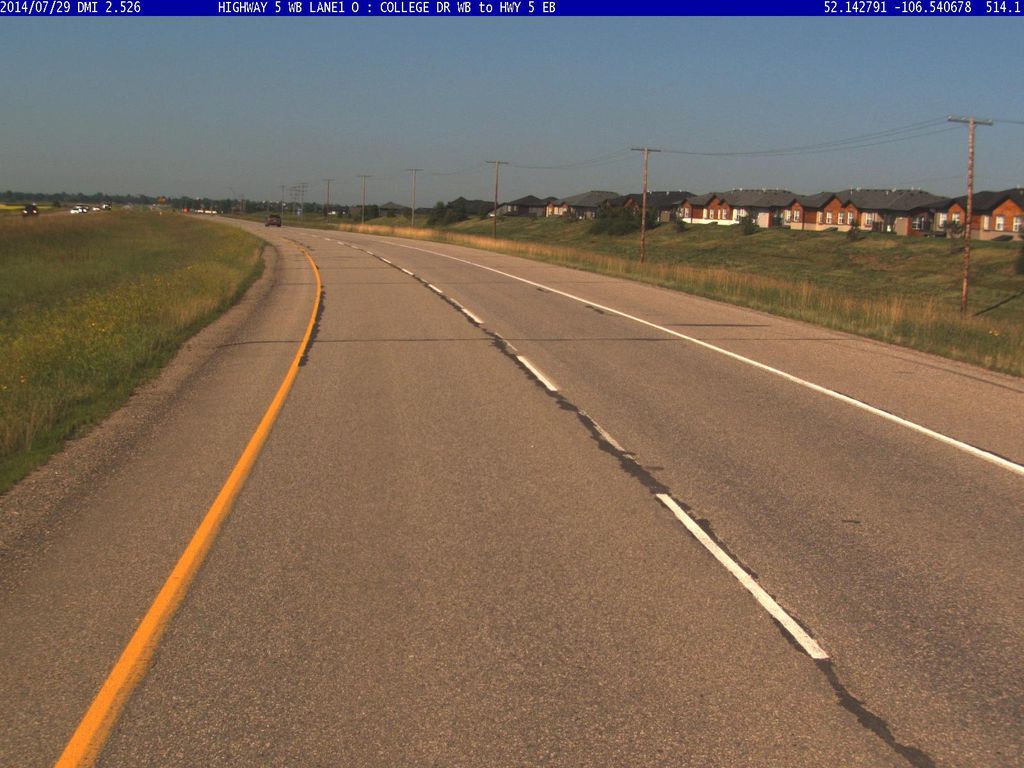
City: saskatoon